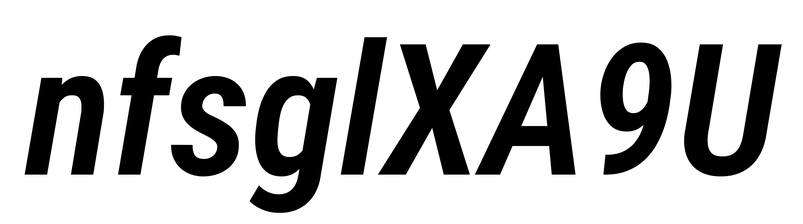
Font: Roboto-Italic_Condensed_SemiBold_Italic